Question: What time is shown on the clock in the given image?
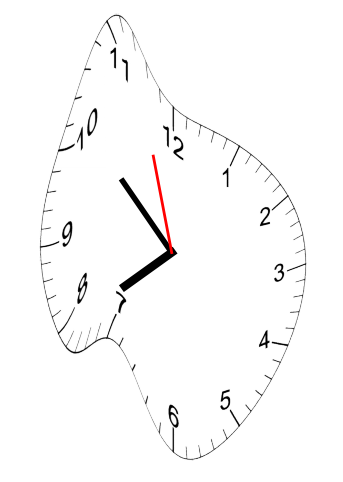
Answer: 07:51:57